Question: I was wondering how I can generate a strong and secure password in C#.
I googled a little bit and saw this formula in Wikipedia, where 'L' is the length of the password and 'N' is the number of possible symbols:

Also, I've found <URL>.
I need help implementing this formula (I don't know where to start). You may also suggest another solution or explain why the 'GeneratePassword' isn't working.
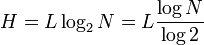
Answer: I just tried the following in linqpad:
'''
System.Web.Security.Membership.GeneratePassword(25, 10)
'''
This is the password I got:
Or, if that's not secure enough, try this:
'''
System.Web.Security.Membership.GeneratePassword(128, 100)
'''
which got me the following when running it three times:
this took way less than a second, btw. The framework is your friend.
See <URL>